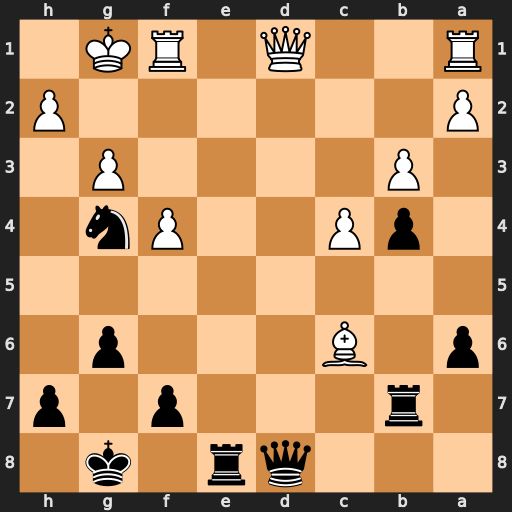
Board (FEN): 3qr1k1/1r3p1p/p1B3p1/8/1pP2Pn1/1P4P1/P6P/R2Q1RK1
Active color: b
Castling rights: -
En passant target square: -
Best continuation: Qb6+ Kh1 Qxc6+